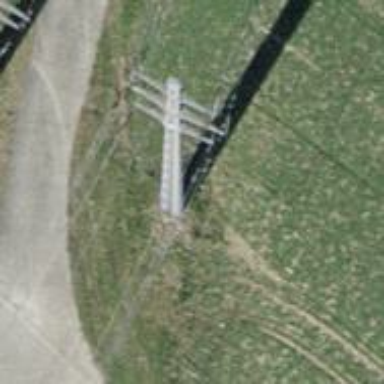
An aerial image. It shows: Three power lines with cables.